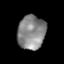
Tissue: lung
Cell type: Myeloid cells
Senescence score: 0.1878
Nuclear area (px): 923
Mean DAPI intensity: 135.674